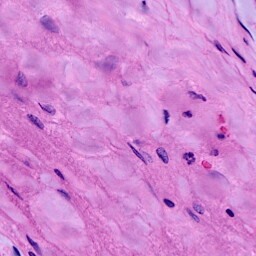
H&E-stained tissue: Breast